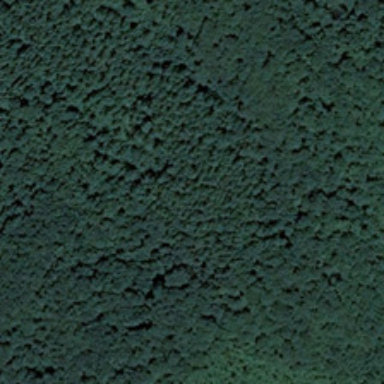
Many green trees are in a forest .